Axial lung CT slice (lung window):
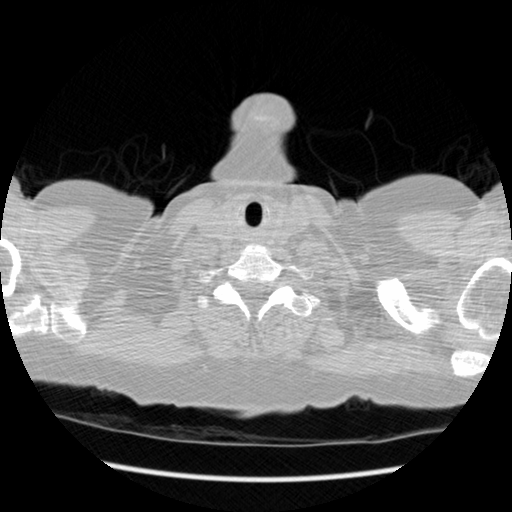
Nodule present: no